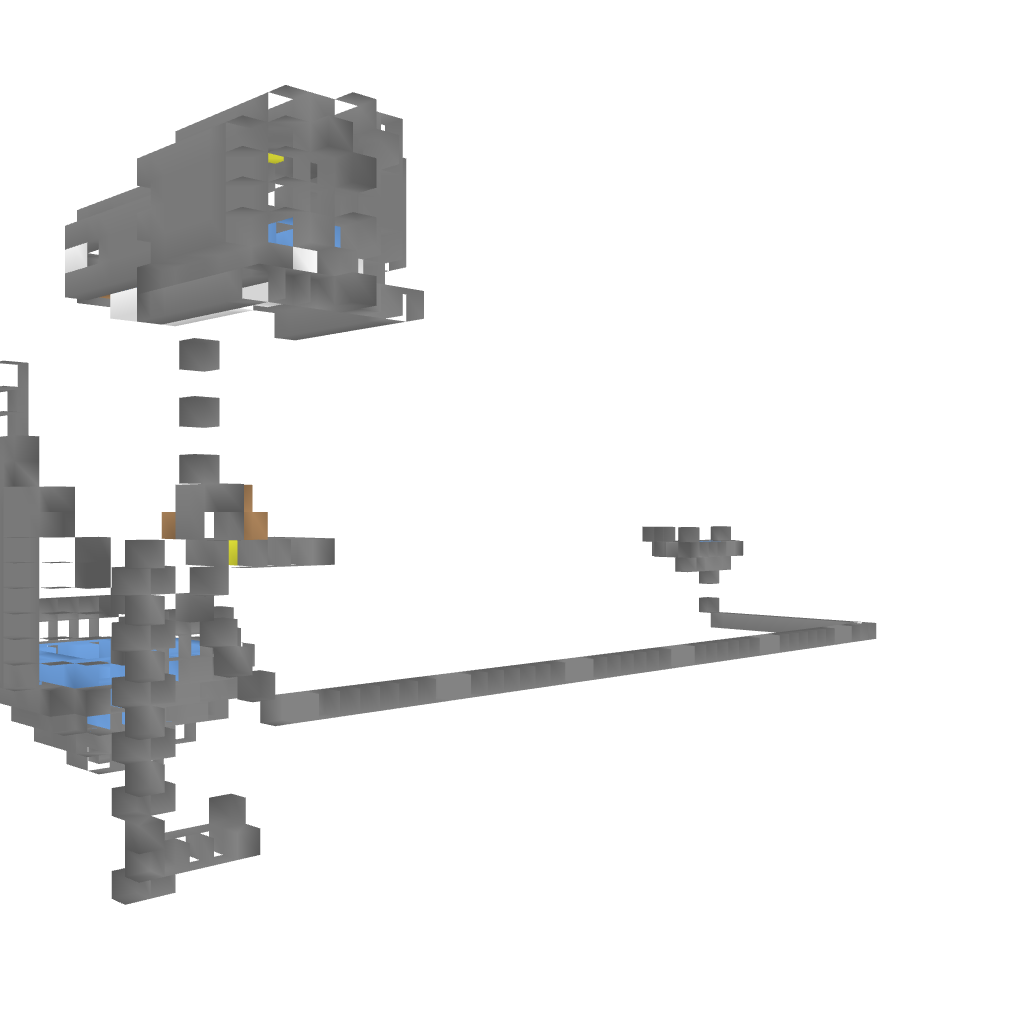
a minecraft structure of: TNT Mob Trap-Death Bowl bad low quality